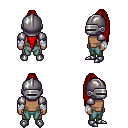
a pixel art fantasy rpg character, male body template, human, dark skin, steel arm armor, teal pants, red extra-long topknot hairstyle, metal helm, white cloth bandages, metal boots, four views (front, back, left, right), 2x2 character sprite sheet, small pixel art, hard edges, no anti-aliasing